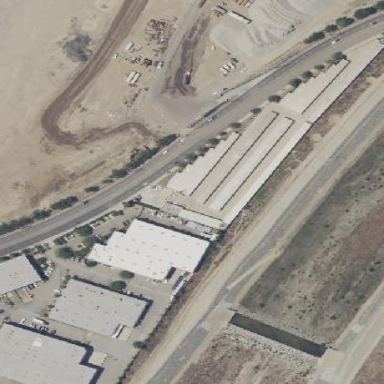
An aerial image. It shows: Warehouse building used for warehousing.